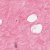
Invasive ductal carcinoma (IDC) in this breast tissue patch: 0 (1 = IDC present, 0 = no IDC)